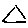
Label: triangle